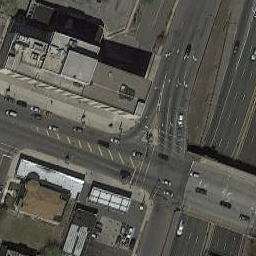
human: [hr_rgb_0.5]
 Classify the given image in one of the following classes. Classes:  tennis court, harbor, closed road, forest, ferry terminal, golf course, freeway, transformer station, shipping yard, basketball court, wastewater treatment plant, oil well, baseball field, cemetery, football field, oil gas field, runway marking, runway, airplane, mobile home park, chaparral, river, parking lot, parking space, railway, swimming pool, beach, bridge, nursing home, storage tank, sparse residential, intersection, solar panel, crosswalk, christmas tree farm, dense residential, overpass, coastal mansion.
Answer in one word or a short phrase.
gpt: intersection